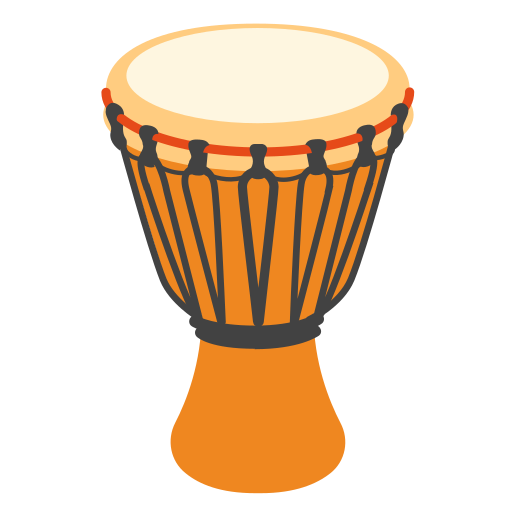
Emoji: 🪘